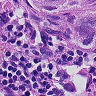
Metastatic tissue present: yes